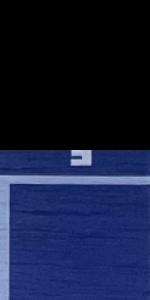
Label: Empty